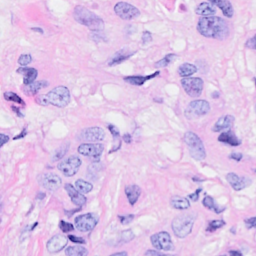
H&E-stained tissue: Breast